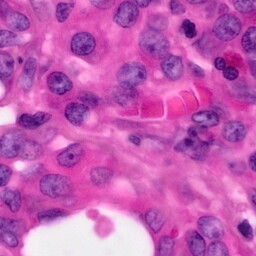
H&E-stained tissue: Pancreatic